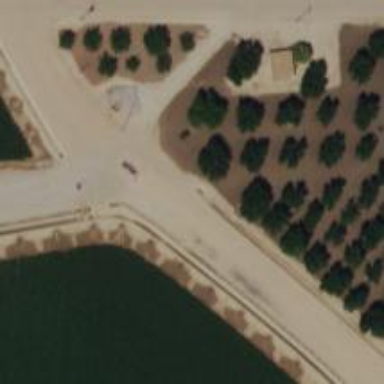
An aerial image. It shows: Irrigation culvert tunnel for service purposes.